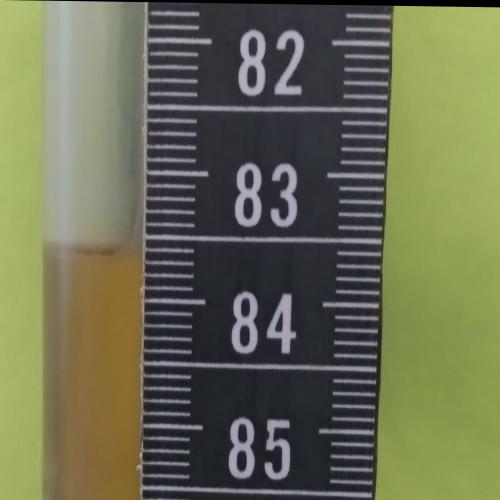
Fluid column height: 83.6 cm